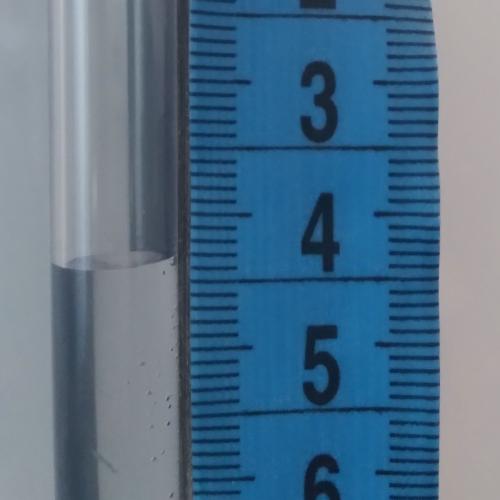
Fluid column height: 4.3 cm